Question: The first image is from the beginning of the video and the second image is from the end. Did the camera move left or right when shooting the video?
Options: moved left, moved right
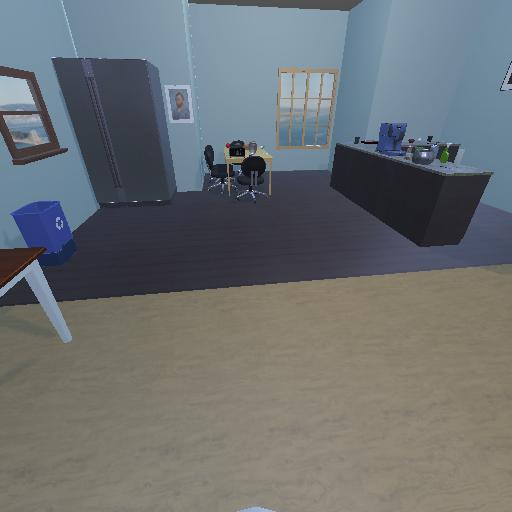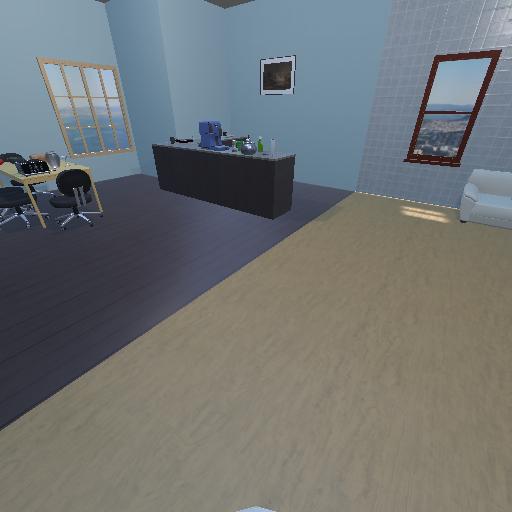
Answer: moved left